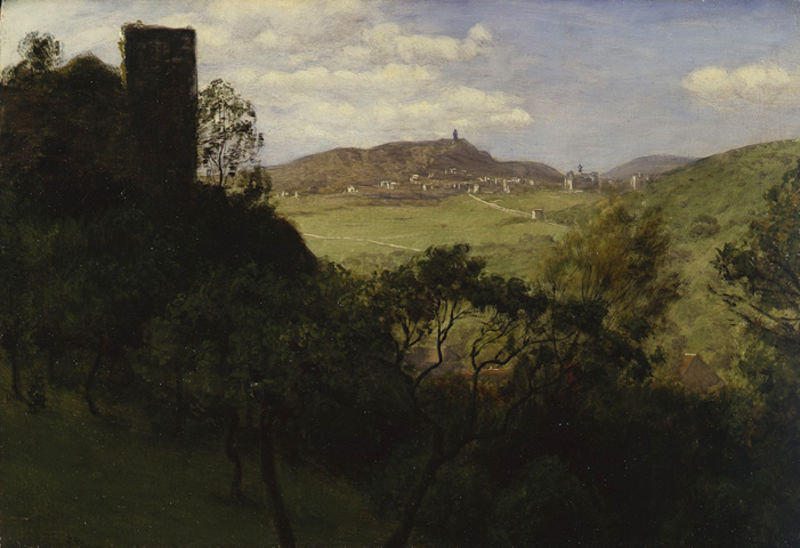
Titel: Blick auf Falkenstein im Taunus
Künstler: Hans Thoma
Standort: Karlsruhe
Institution: Staatliche Kunsthalle Karlsruhe
Schlagwörter: blue, church, white, black, country, dark, green, painting, wall, brown, cloud, clouds, sky, tree, building, field, hill, hills, house, landscape, mountain, mountains, nature, houses, roof, sun, tower, trees, village, grass, light, bushes, garden, path, plants, road, view, castle, ruins, shadow, realism, romanticism, british, meadow, pasture, town, sunlight, valley, city, day, leaves, pastoral, walls, buildings, branches, cottage, lanscape, slope, chimney, blue sky, open, chruch, barn, silhouette, europe, vista, countryside, pastor, distant, roads, rolling hills, rooftop, raod, greenary, scenary, sillhouette, housed, toad, pathwas, steelement